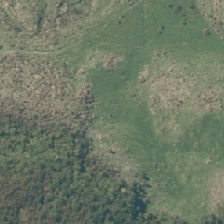
Land cover: high_producing_grassland